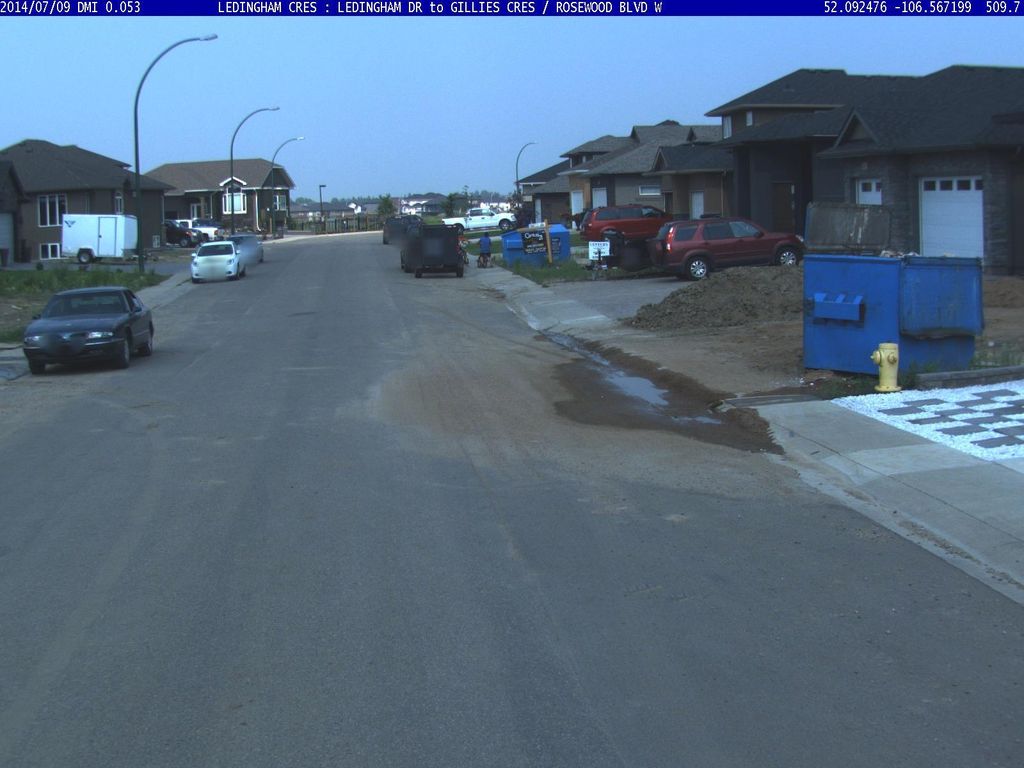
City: saskatoon